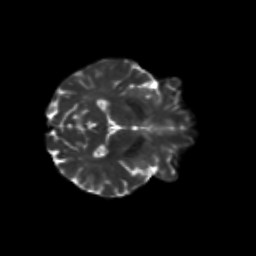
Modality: T2w
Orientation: axial
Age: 51
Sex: female
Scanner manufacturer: siemens
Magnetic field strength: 3 T
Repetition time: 8.6 s
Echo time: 0.095 s